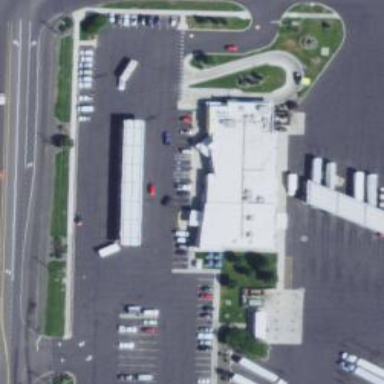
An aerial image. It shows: Convenience shop.